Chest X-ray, PA view. Patient: 30 years old, sex F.
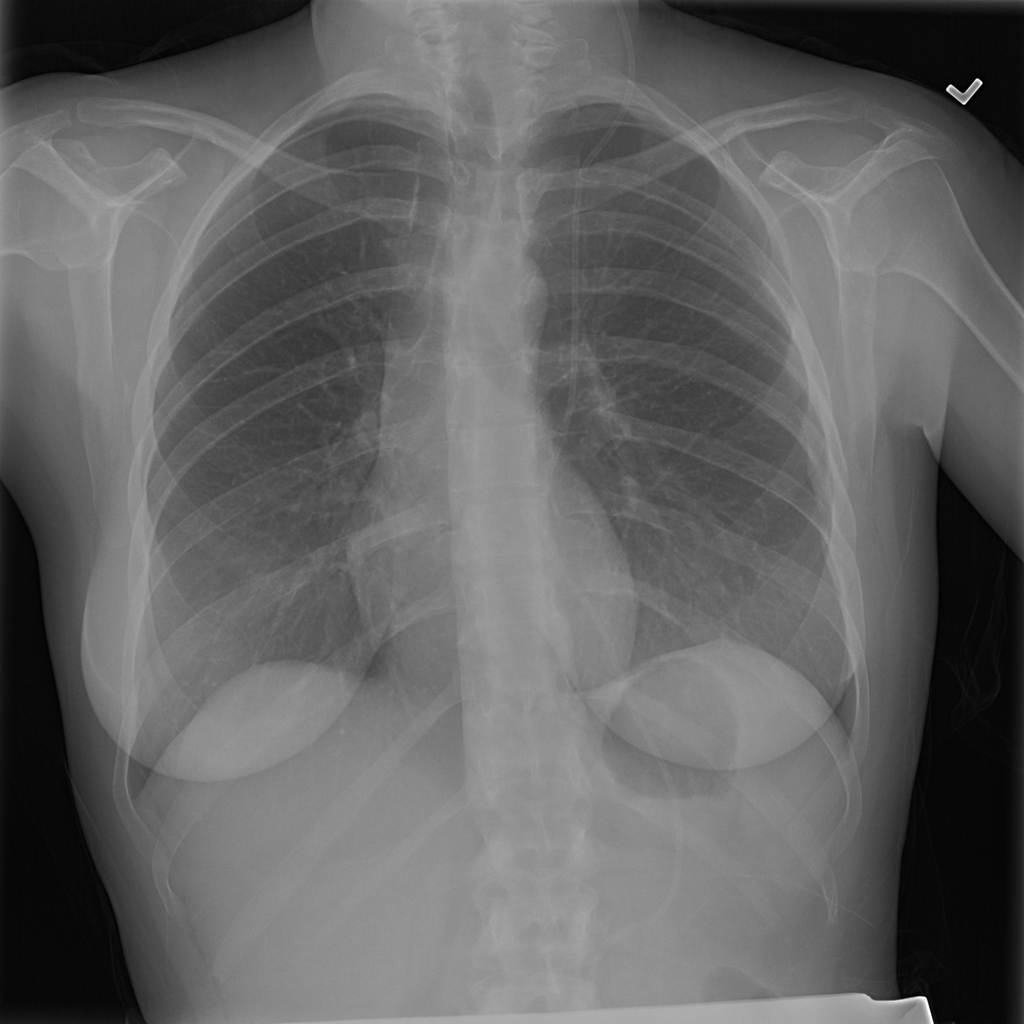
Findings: No Finding